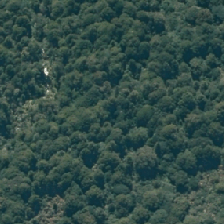
Land cover: indigenous_forest